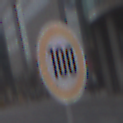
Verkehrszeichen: Geschwindigkeit100
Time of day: MorningAfternoon
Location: Outdoor (Urban)
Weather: Overcast
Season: NotSpecified
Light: Natural